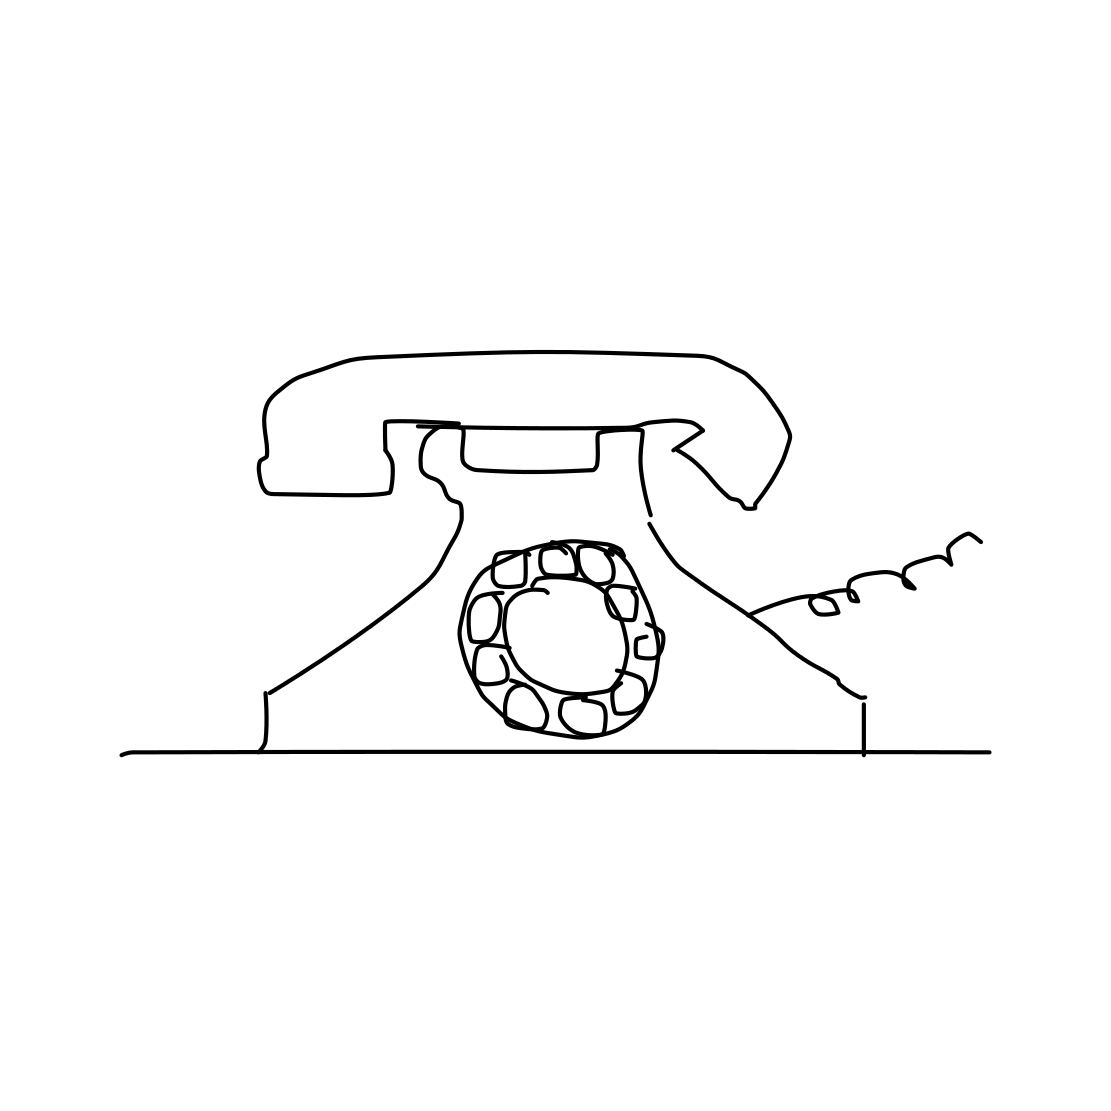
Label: telephone